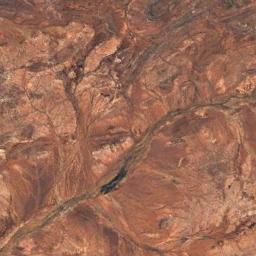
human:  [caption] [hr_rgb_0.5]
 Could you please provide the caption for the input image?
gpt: This is a dark yellow desert with wavy stripes with brown gullys .

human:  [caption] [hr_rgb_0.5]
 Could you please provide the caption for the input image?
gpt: A bronze desert with some ravines .

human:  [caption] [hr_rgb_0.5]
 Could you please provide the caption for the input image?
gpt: There is a winding path in this desert, And the color of the desert is orange-red .

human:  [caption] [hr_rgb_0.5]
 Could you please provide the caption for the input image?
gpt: The desert is on the hill full of yellow sand .

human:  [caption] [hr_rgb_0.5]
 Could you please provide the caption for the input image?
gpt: The desert has a extremely dry river bed and some vegetation and the desert terrain is rugged .